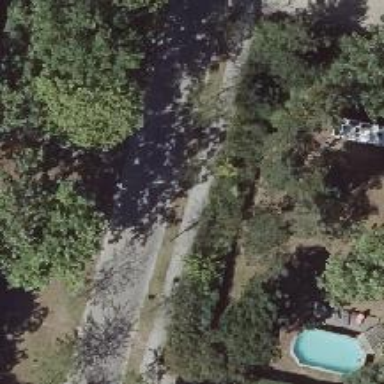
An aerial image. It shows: Avenue lined with broadleaved deciduous trees.